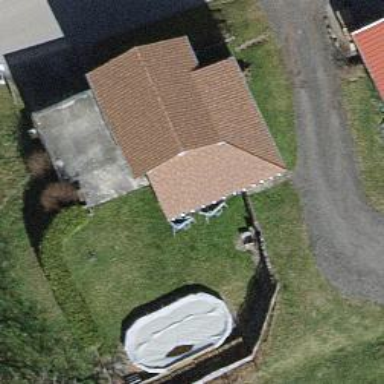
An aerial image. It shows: Shed.